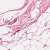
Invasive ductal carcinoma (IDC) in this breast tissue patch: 0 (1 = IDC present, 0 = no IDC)